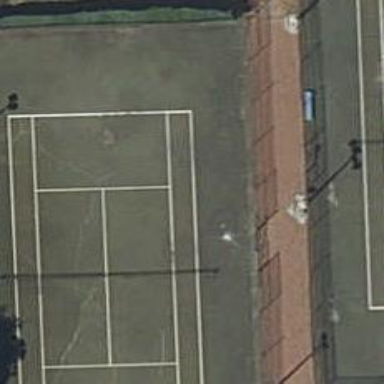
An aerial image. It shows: Tennis court on pitch.